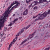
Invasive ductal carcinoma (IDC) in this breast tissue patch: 0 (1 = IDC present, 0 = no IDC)